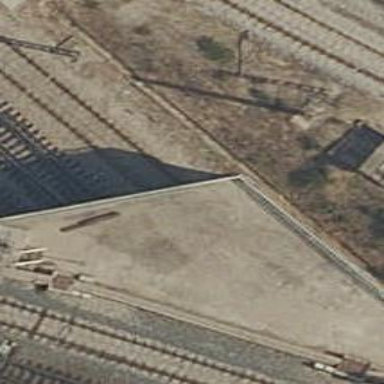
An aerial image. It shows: Railway track with contact lines for electrification.